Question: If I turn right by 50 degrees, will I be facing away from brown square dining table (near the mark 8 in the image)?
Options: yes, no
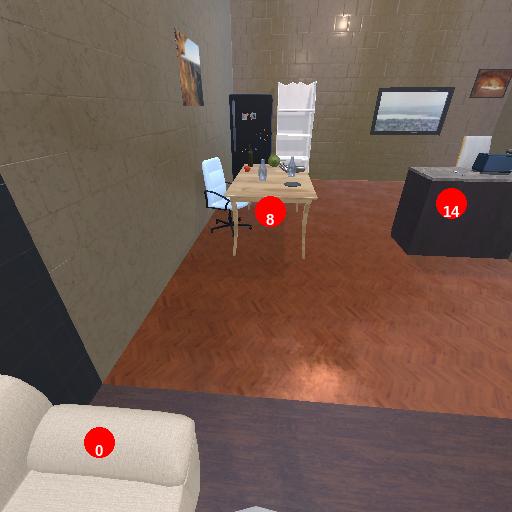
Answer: yes